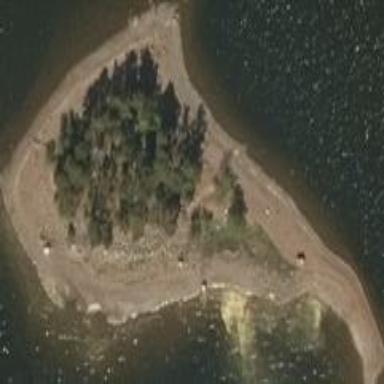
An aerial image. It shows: Islet located along the natural coastline.